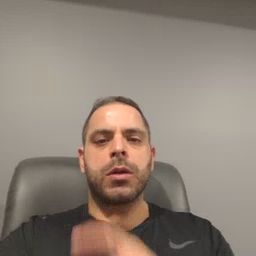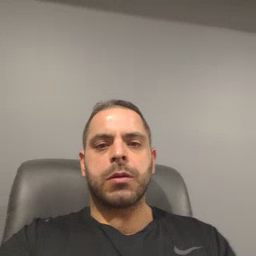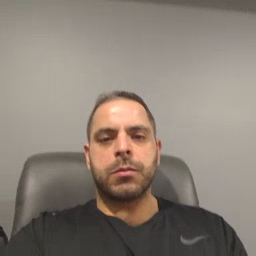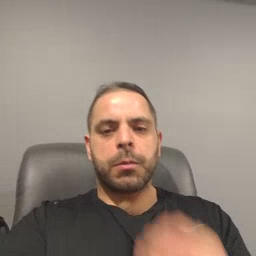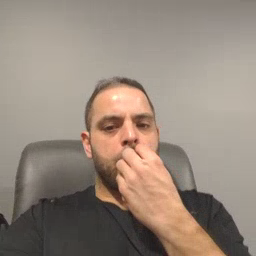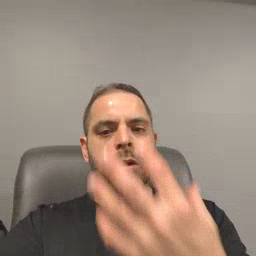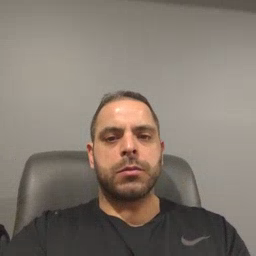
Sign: blow